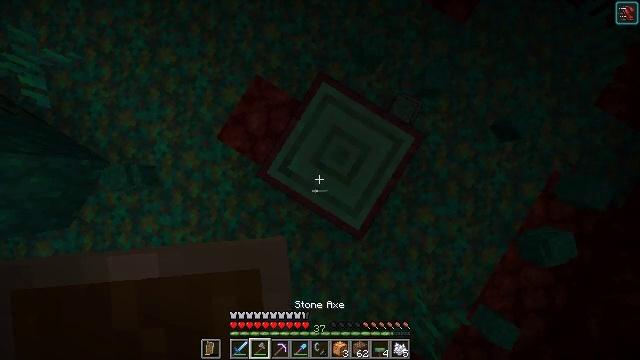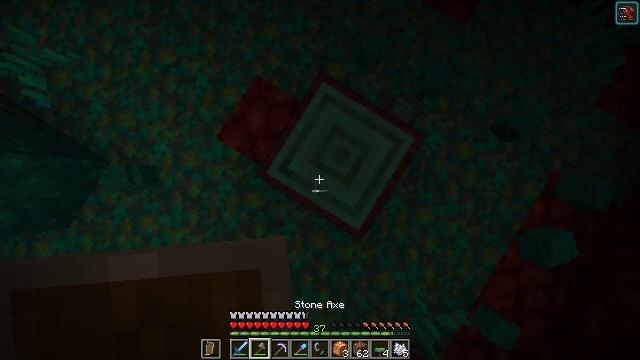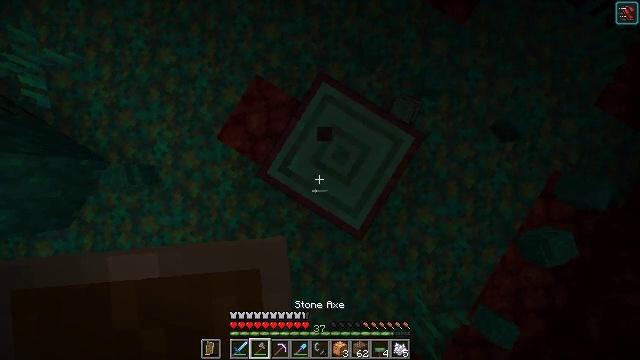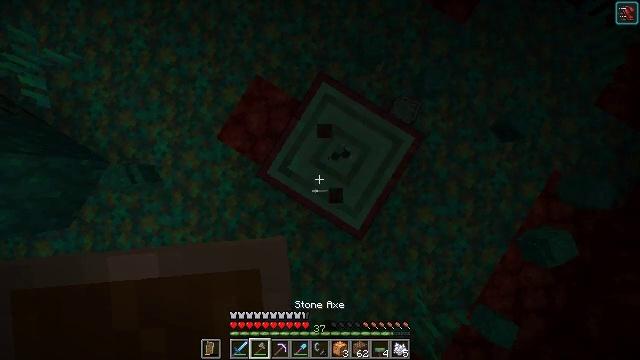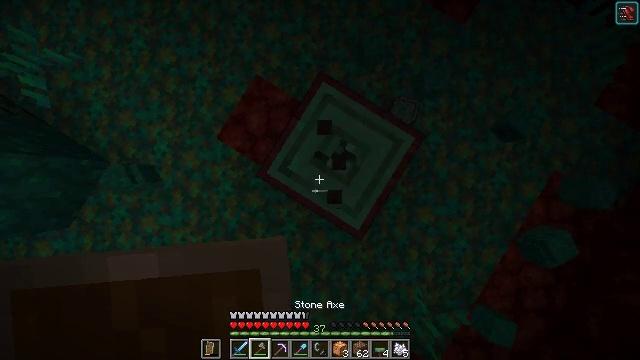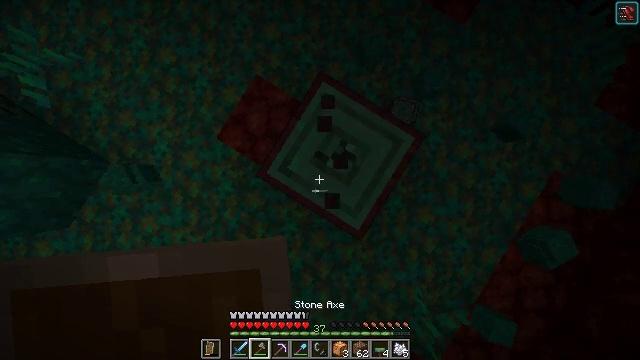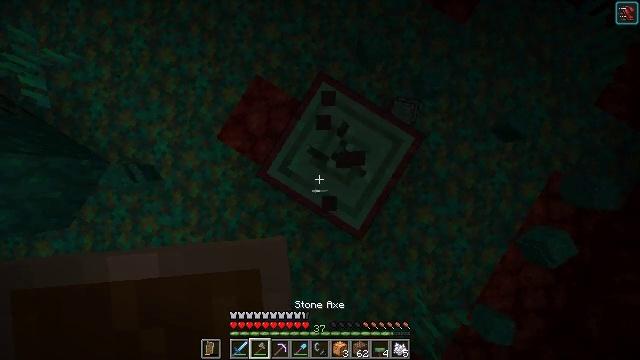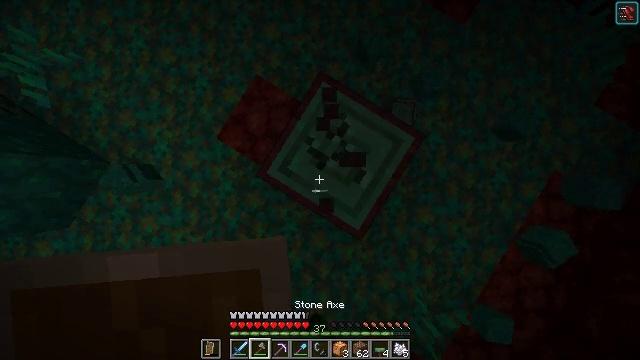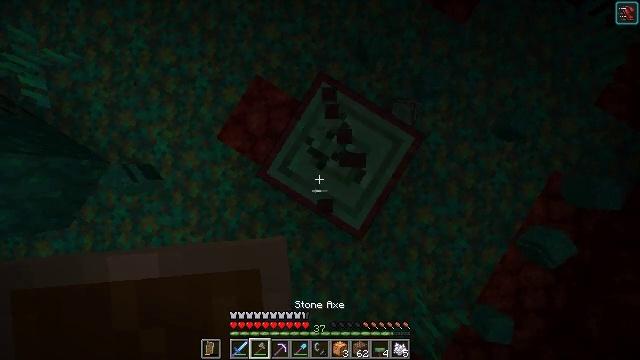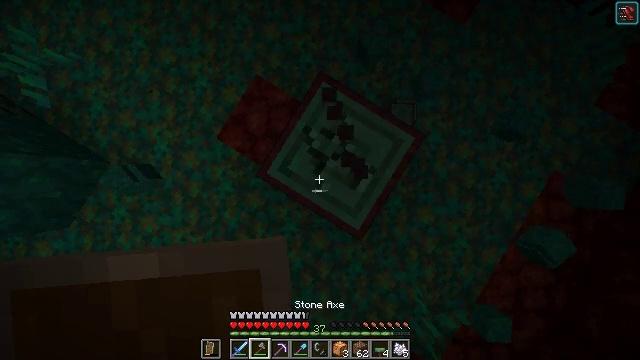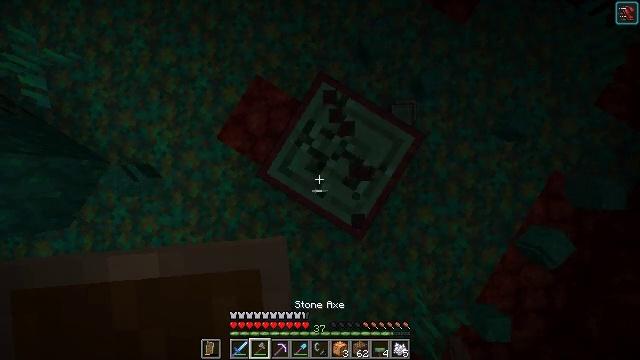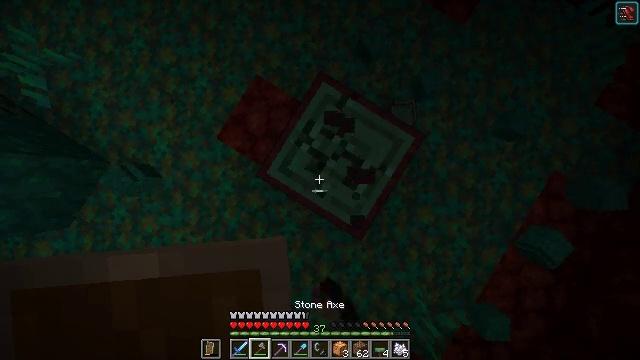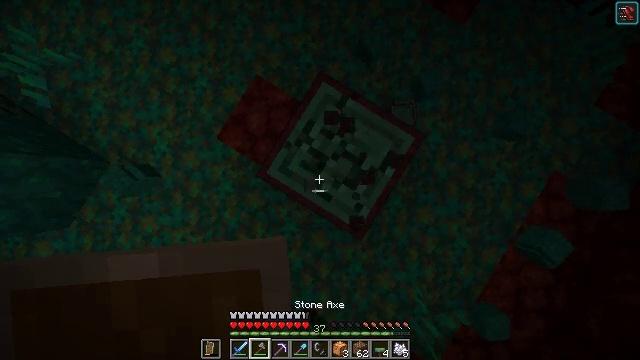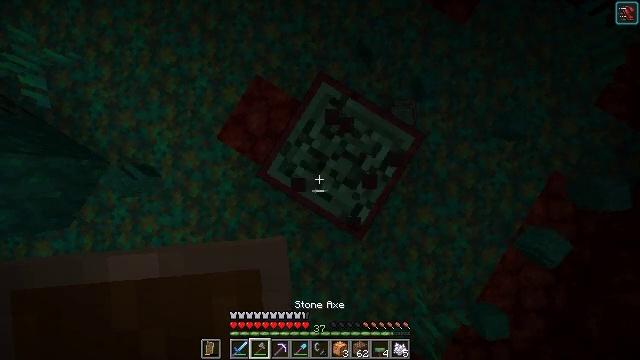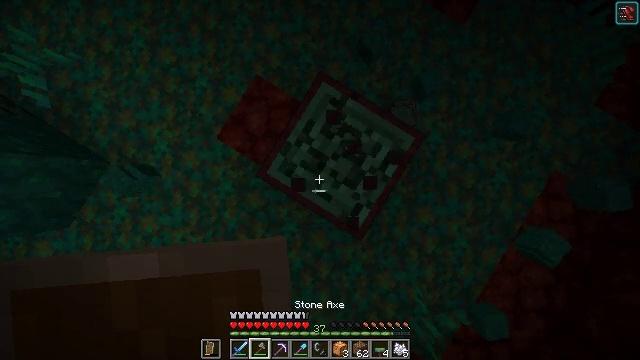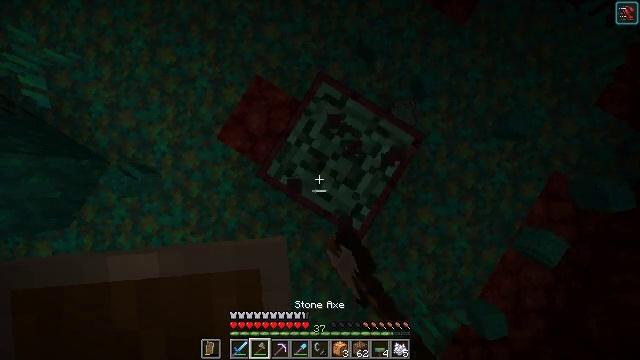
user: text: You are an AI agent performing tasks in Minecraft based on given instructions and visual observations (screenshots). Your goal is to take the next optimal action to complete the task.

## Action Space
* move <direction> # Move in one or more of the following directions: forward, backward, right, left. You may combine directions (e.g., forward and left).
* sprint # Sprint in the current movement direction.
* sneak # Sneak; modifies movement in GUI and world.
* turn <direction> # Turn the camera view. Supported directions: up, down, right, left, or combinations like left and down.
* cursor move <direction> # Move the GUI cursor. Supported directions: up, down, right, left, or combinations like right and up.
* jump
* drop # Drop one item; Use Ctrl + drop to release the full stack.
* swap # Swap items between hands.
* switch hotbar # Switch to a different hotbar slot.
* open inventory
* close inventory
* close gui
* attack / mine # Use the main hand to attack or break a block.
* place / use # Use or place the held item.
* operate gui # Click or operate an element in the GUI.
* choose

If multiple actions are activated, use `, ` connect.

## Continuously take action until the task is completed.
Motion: motion action
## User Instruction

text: Destroy the warped stem to gather materials.
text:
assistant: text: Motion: no_op
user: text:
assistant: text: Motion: attack / mine
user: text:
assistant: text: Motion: attack / mine
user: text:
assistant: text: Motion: attack / mine
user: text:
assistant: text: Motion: attack / mine
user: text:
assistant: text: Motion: attack / mine
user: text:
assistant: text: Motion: attack / mine
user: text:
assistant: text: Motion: attack / mine
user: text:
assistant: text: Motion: attack / mine
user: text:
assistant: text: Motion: attack / mine
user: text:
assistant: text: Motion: attack / mine
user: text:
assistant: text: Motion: attack / mine
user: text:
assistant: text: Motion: attack / mine
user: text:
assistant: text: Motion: attack / mine
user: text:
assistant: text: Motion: attack / mine
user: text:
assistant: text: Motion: attack / mine
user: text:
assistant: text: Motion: attack / mine
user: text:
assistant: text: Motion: attack / mine
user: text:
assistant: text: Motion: attack / mine
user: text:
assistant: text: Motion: attack / mine
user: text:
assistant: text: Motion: attack / mine